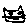
Label: cat